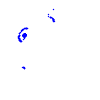
Particle: kaon